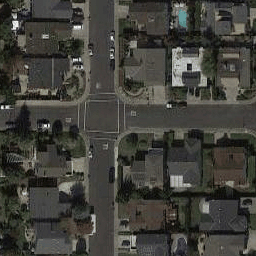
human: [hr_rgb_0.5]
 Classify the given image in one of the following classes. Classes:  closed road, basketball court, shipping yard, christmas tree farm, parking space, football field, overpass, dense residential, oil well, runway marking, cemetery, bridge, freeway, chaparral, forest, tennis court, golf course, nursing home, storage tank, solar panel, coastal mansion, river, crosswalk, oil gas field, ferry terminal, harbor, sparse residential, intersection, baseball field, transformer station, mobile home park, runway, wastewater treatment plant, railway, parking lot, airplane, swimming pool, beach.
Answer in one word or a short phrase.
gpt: intersection